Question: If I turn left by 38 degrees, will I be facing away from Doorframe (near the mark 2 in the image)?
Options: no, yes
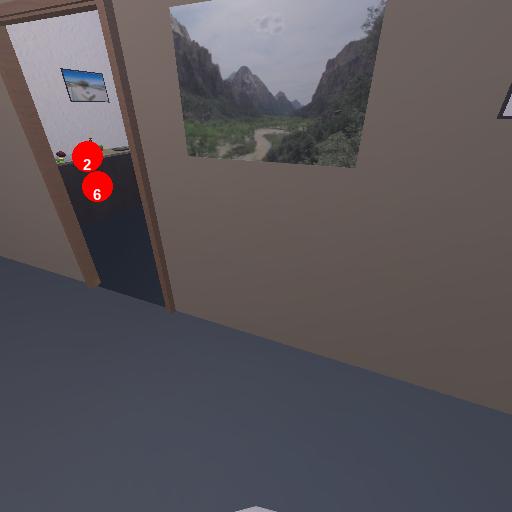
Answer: no